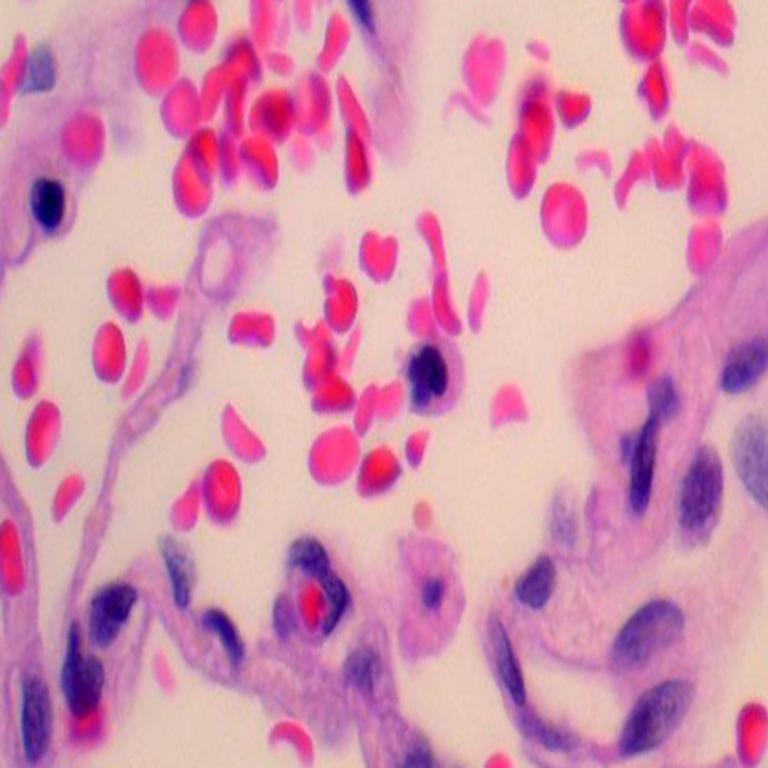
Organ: lung
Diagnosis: benign